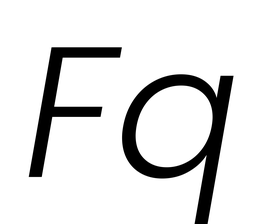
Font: Poppins-LightItalic